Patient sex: F
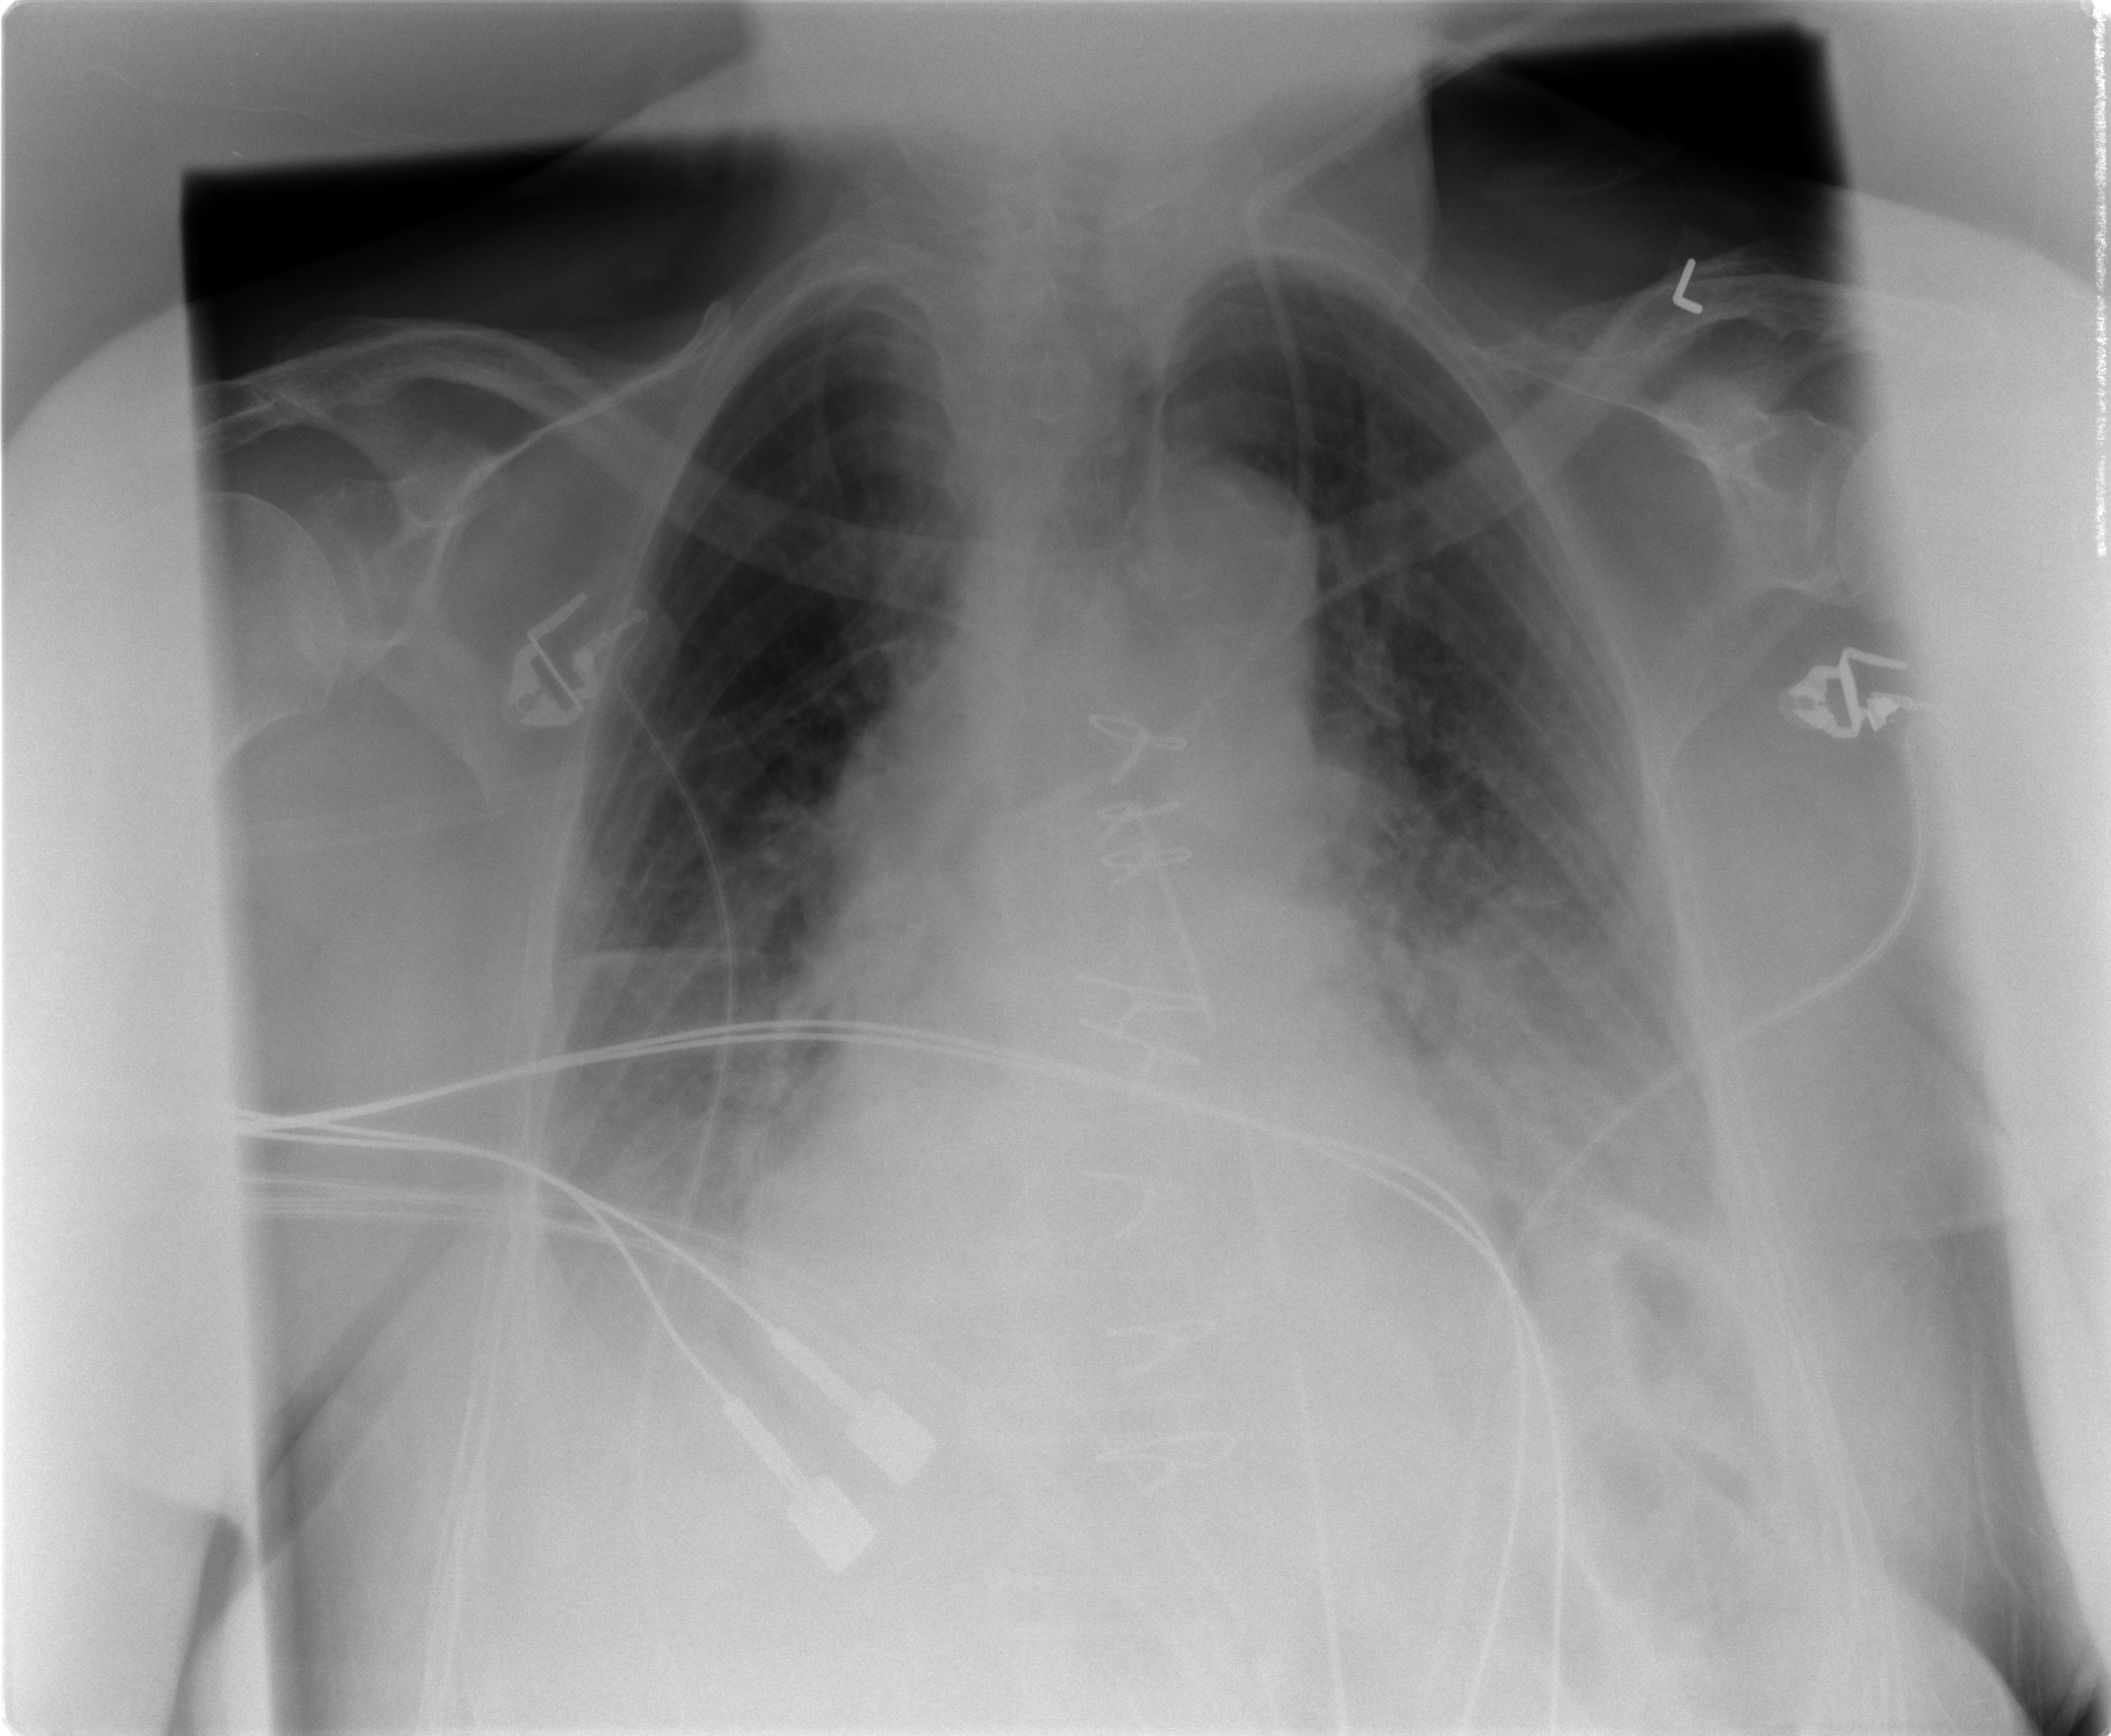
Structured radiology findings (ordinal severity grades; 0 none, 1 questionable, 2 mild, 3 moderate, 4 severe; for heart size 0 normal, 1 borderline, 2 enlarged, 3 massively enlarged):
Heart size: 1
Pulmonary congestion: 0
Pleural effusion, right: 0
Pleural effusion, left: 1
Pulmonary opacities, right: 1
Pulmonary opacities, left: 2
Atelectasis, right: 2
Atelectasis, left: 2